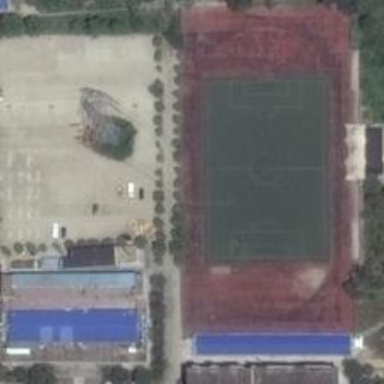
The playground is next to a parking lot, on which a few cars parks .